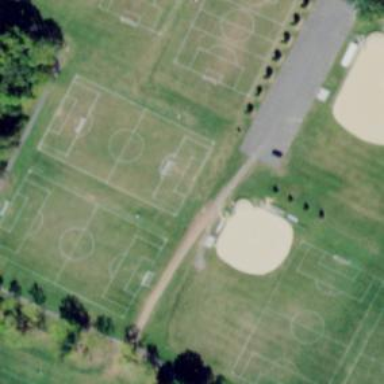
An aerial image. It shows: Soccer pitch designated for leisure and sports activities.